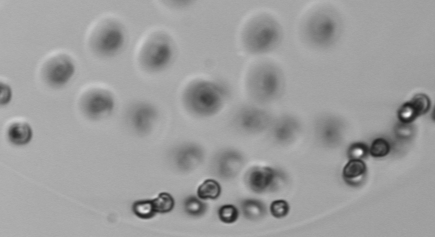
Label: Phaeocystis